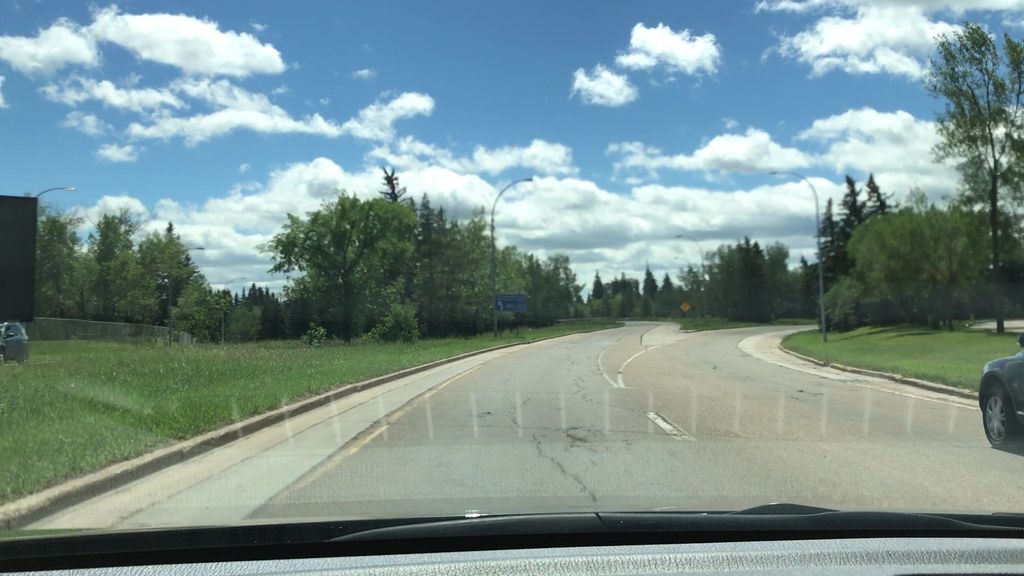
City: edmonton